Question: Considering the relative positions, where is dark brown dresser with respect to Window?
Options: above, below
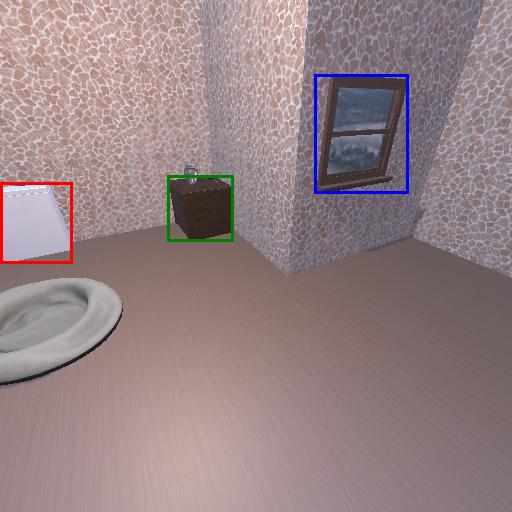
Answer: above